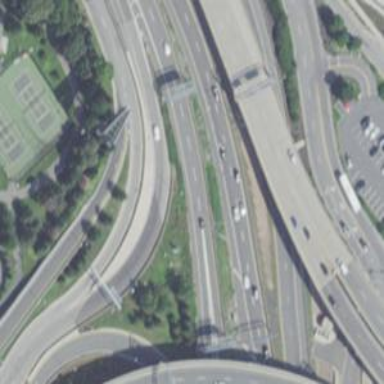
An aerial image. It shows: Motorway junction.